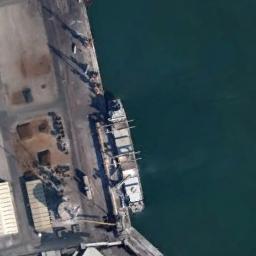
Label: ship